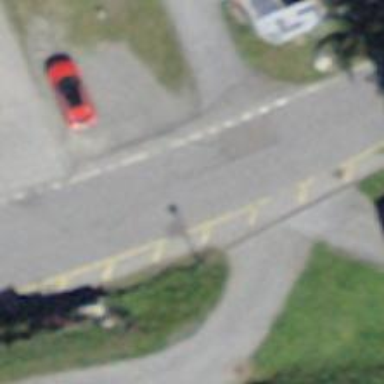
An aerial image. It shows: Unmarked road crossing.